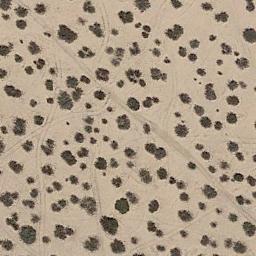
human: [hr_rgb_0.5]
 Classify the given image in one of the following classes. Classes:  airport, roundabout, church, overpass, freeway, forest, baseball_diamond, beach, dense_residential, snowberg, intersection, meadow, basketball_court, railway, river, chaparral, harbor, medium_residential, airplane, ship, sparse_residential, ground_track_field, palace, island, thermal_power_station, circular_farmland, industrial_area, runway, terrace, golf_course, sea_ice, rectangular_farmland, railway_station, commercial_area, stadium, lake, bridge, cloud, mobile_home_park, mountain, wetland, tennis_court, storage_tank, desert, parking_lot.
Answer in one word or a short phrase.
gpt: chaparral